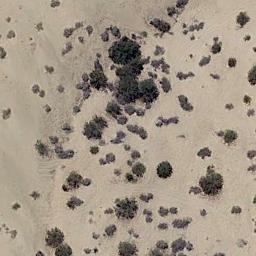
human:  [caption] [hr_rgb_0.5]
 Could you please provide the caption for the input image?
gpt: Many traces of cars driving in this desert can be seen .

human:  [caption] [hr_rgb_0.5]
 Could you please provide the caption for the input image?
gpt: Some smaller chaparrals and larger chaparrals grow in the desert .

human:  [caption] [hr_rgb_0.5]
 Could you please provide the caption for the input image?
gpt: Chaparral is distributed cluster by cluster on the sand .

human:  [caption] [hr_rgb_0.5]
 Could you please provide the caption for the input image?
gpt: There are some different kinds of bushes make up the chaparral on the desert .

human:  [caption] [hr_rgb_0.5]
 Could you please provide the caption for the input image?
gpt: The middle of the chaparral is dense .